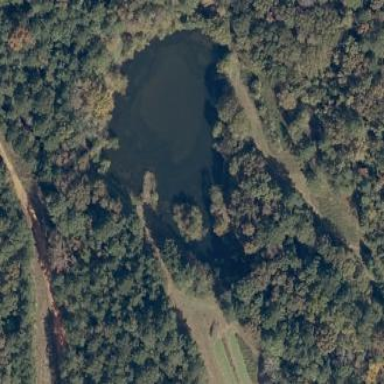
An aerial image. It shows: Serene pond surrounded by nature.